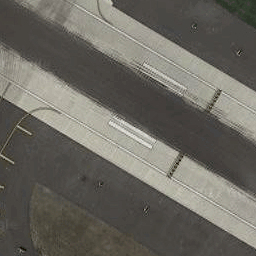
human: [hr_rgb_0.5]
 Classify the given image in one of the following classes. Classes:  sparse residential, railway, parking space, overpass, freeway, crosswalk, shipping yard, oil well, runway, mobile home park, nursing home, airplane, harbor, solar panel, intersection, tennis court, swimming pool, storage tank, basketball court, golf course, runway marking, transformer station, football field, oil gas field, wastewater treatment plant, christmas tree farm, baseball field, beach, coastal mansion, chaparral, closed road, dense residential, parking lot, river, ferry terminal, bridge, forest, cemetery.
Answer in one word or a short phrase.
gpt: runway